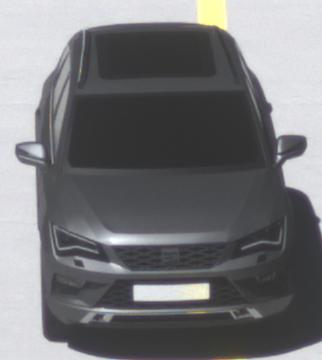
Make: SEAT
Model: Ateca 1.0 TSI Ecomotive
Detailed model: Ateca (5FP)
Model produced from: 2016/08
Model produced until: 2018/08
Doors: 5
Color: gray
Road condition: dry road
Daytime: midday
Contrast: high contrast